Question: If I want to send a user to the facebook settings page under "system preferences" from within my app, what is the best possible way to do that, if it is indeed possible:

A case where this is useful would be if a user is trying to use an app's SSO capabilities to register for something using their facebook account. They click to register using facebook, but no facebook account is configured on the iPhone. It would be useful to then display a UIAlertView explaining that there is no facebook account configured, and then send the user to the settings page for facebook.
Is this possible? If so, how?
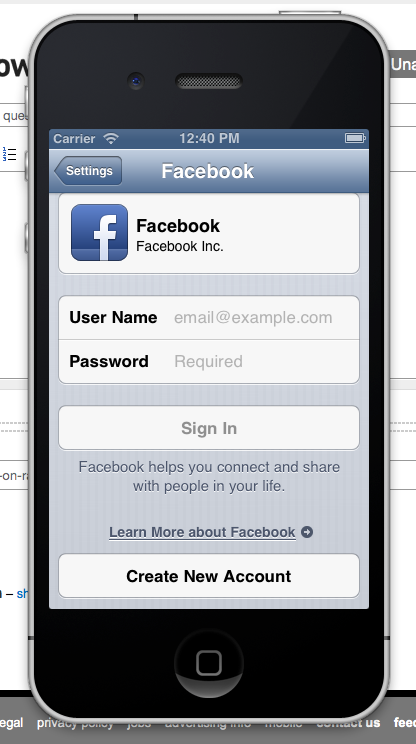
Answer: Short answer, Its not possible.
There is no way to launch device default "Settings" app from within your app. All you can do is give user some instructions of how to go about and change certain settings by themselves. You can do this as either a pop-up alert message or some sort of tutorial with screenshots built in your app.